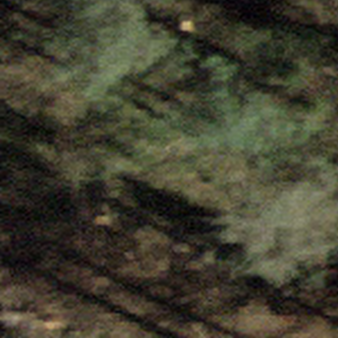
Label: other